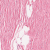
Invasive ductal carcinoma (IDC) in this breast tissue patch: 0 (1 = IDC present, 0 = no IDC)